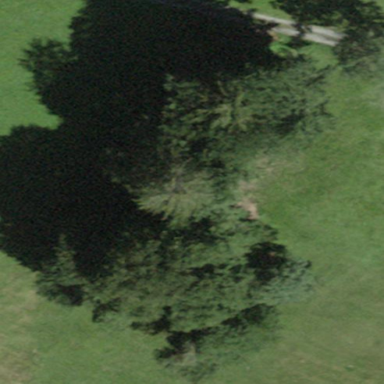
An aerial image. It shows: Forest area.